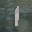
Label: 1